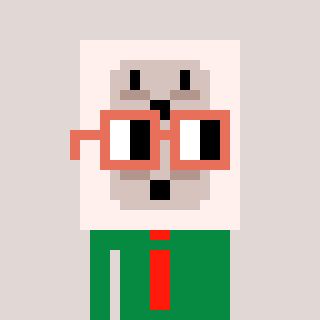
a pixel art character with square orange glasses, a outlet-shaped head and a green-colored body on a warm background